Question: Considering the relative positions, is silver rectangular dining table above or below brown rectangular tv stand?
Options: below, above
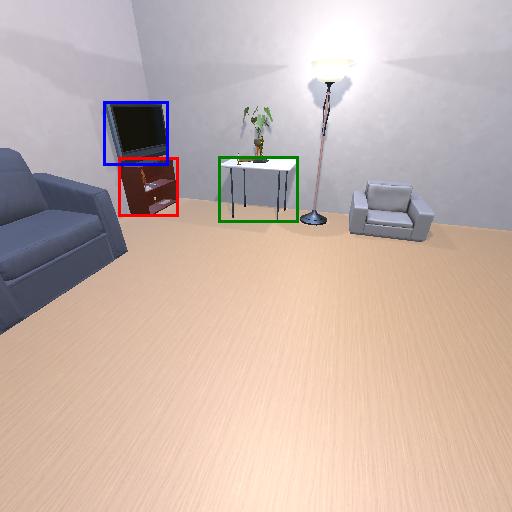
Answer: below